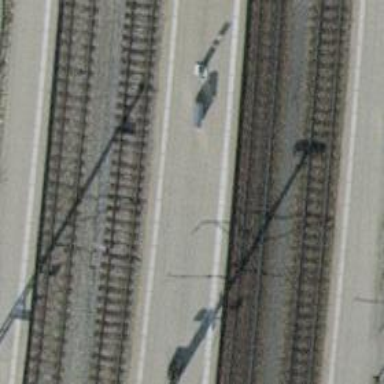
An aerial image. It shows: Rail siding with electrified contact lines for trains.